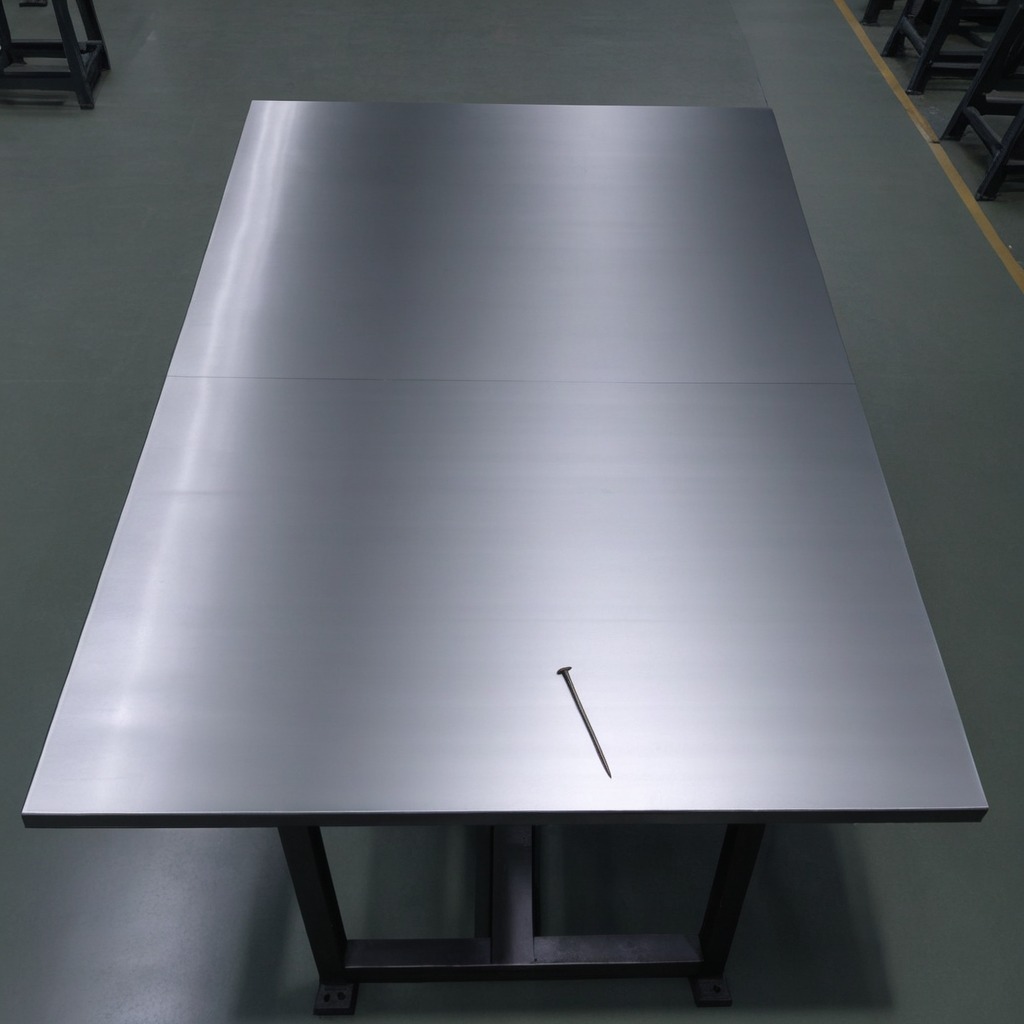
An iron nail is lying on the tabletop.